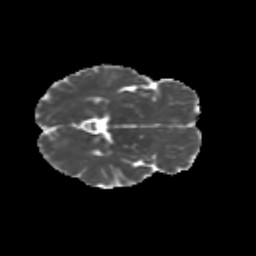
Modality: MD
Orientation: axial
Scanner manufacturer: siemens
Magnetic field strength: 3 T
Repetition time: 9.2 s
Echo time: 0.084 s